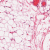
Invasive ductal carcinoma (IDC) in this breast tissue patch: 0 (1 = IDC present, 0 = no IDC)